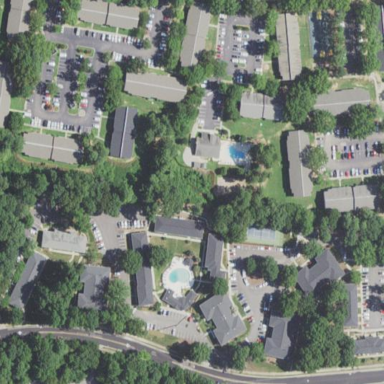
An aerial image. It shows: Residential area within neighborhood.